Question: '
Whenever i click on this area , action also perform on this.
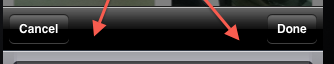
Answer: Don't worry about this behavior, iOS auto tapp near element if there is not other element.
If you really want to prevent to click except button, then you have to put Element on unused area which should be inherited from 'UIControl' or able to get 'UserInteraction'.